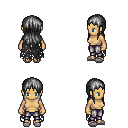
a pixel art fantasy rpg character, female body template, human, tanned skin, black tattered cape, metal pants, gray unkempt hairstyle, white slippers, four views (front, back, left, right), 2x2 character sprite sheet, small pixel art, hard edges, no anti-aliasing